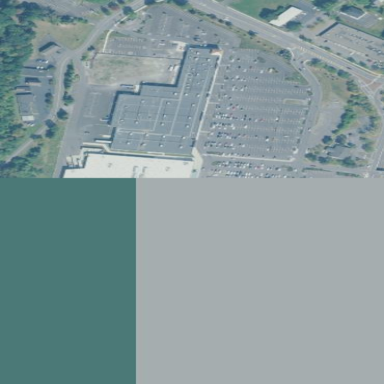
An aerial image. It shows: Retail area.